Question: I have a problem with my angular js data table. This code works correctly but after adding responsive plugin during collapse my buttons are not working, meaning that ng-click is not working.
Here is my code:
This is HTML table code:
'''
<table datatable="ng" dt-options="table.dtOpt_tresh" dt-column-defs="table.dtColDefs_tresh" class="row-border hover table-responsive display nowrap" width="100%" cellspacing="0">
<thead>
<tr>
<th class="thbg"></th>
<th class="thbg">{{'crm.CRMSR'|translate}}</th>
<th class="thbg wd-wide">{{'crm.CRMNAME'|translate}}</th>
<th class="thbg">{{'crm.CRMTYPE'|translate}}</th>
<th class="thbg">{{'crm.CRMCONTACT'|translate}}</th>
<th class="thbg">{{'crm.CRMSALES'|translate}}</th>
<th class="thbg">{{'crm.CRMPURCHASE'|translate}}</th>
<th class="thbg">{{'crm.CRMACTION'|translate}}</th>
</tr>
</thead>
<tfoot>
<tr>
<th class="thbg"></th>
<th class="thbg">{{'crm.CRMSR'|translate}}</th>
<th class="thbg wd-wide">{{'crm.CRMNAME'|translate}}</th>
<th class="thbg">{{'crm.CRMTYPE'|translate}}</th>
<th class="thbg">{{'crm.CRMCONTACT'|translate}}</th>
<th class="thbg">{{'crm.CRMSALES'|translate}}</th>
<th class="thbg">{{'crm.CRMPURCHASE'|translate}}</th>
<th class="thbg">{{'crm.CRMACTION'|translate}}</th>
</tr>
</tfoot>
<tbody>
<tr ng-repeat="list in table.trace_data">
<td></td>
<td>{{$index + 1}}</td>
<td>{{ list.prefix + ' ' + list.firstname + ' ' + list.lastname}}</td>
<td class="min-wd-120">{{ list.type}}</td>
<td class="min-wd-150">{{ list.contact}}</td>
<td>{{ list.sales}}</td>
<td>{{ list.purchase}}</td>
<td>
<button class="btn btn-labeled btn-info btn-xs" type="button" ng-click="table.Restore(list.id);" uib-tooltip="{{'crm.TOOLTIPMSG.RESTOREMSG'|translate}}" uib-tooltip-trigger="focus" uib-tooltip-placement="top">
<span class="btn-label"><i class="fa fa-exclamation"></i>
</span>{{'product.RESTORE'|translate}}</button>
</td>
</tr>
</tbody>
'''
This is my controller.js code:
'''
vm.dtOpt_tresh = DTOptionsBuilder.newOptions()
.withOption('responsive', true)
vm.dtOpt_tresh.withPaginationType('full_numbers');
vm.dtOpt_tresh.withColumnFilter({
aoColumns: [{
type: 'null'
}, {
type: 'text',
bRegex: true,
bSmart: true
}, {
type: 'select',
bRegex: false,
values: vm.dtColumnTypes
}, {
type: 'text',
bRegex: true,
bSmart: true
}, {
type: 'text',
bRegex: true,
bSmart: true
}, {
type: 'text',
bRegex: true,
bSmart: true
}]
});
vm.dtColDefs_tresh = [
DTColumnDefBuilder.newColumnDef(0), DTColumnDefBuilder.newColumnDef(1),
DTColumnDefBuilder.newColumnDef(2), DTColumnDefBuilder.newColumnDef(3),
DTColumnDefBuilder.newColumnDef(4), DTColumnDefBuilder.newColumnDef(5),
DTColumnDefBuilder.newColumnDef(6).notSortable()
];
'''
This is Restore button function
'''
vm.Restore = function (id) {
SweetAlert.swal({
title: 'Are you sure?',
text: 'Your Data Will be Restore in to Your Main CRM Data!',
type: 'warning',
showCancelButton: true,
confirmButtonColor: '#27c24c',
confirmButtonText: 'Yes, Restore it!',
cancelButtonColor: '#f05050',
cancelButtonText: 'No, cancel pls!',
closeOnConfirm: false,
closeOnCancel: false
}, function (isConfirm) {
if (isConfirm) {
SweetAlert.swal('Restored!', 'Your Data has been Restored.', 'success');
$scope.table.tracebacktoCrmEntry(id);
} else {
SweetAlert.swal('Cancelled', 'Your Data is Not Restored Now :)', 'error');
}
});
}
'''
And this is output:

In this image, my restore button is not working: I'm not able to perform my click event in this button in collapse mode.
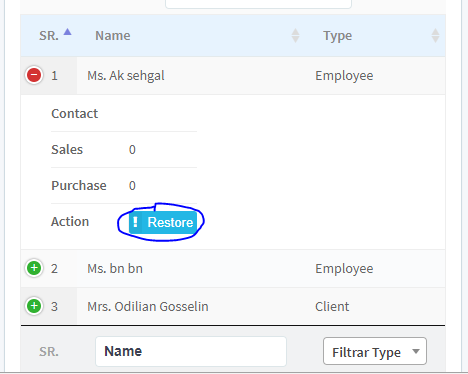
Answer: I created one solution using '.withClass('all')' to that 'Restore' Button column so that column not going in to the collapse mode and another columns are going to collapse mode so this button now easily clickable!
'''
vm.dtColDefs_tresh = [
DTColumnDefBuilder.newColumnDef(0).withClass('all'), DTColumnDefBuilder.newColumnDef(1),
DTColumnDefBuilder.newColumnDef(2), DTColumnDefBuilder.newColumnDef(3),
DTColumnDefBuilder.newColumnDef(4), DTColumnDefBuilder.newColumnDef(5),
DTColumnDefBuilder.newColumnDef(6), DTColumnDefBuilder.newColumnDef(7).notSortable().withClass('all')
];
'''
This '.withClass('all')' is default class provided by 'datatables' plugin.